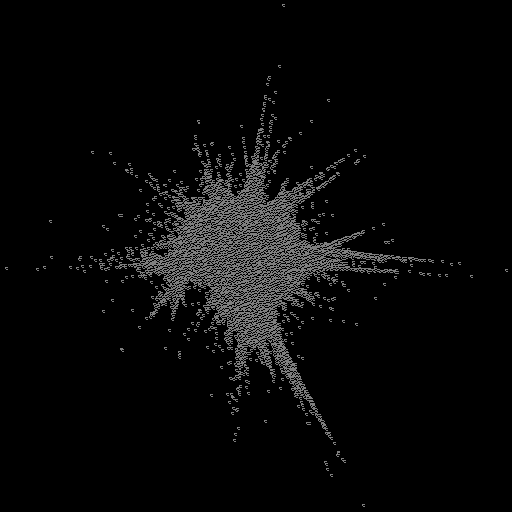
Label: star